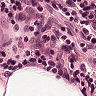
Metastatic tissue present: no